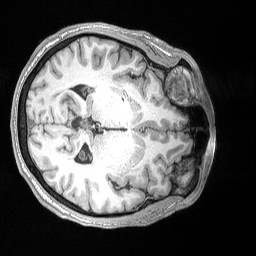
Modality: T1w
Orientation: axial
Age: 37
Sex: male
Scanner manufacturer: siemens
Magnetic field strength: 3 T
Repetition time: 2.53 s
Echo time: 0.00164 s